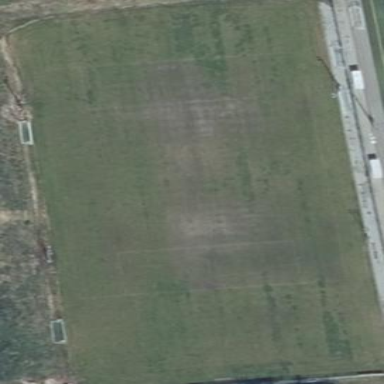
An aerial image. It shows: Grass pitch used for soccer.